Interaction volume radius: 10 \u00c5
Interaction volume height: 20 \u00c5
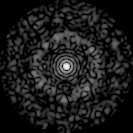
Disorder parameter: 0.8568